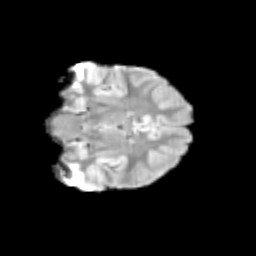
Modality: T2w
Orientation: coronal
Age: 9
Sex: female
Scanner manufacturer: siemens
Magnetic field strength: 3 T
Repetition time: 3.8 s
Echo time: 0.07 s